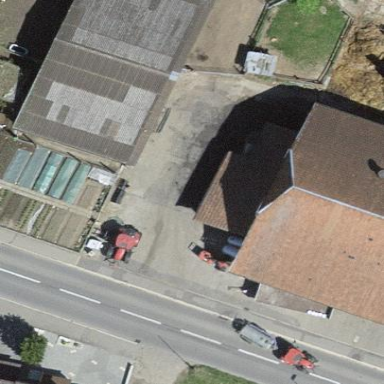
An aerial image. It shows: Group of garages.